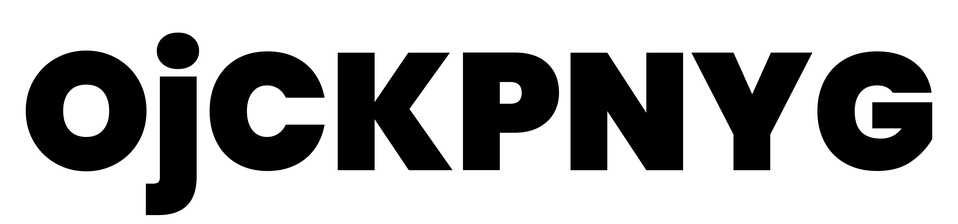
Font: Poppins-Black